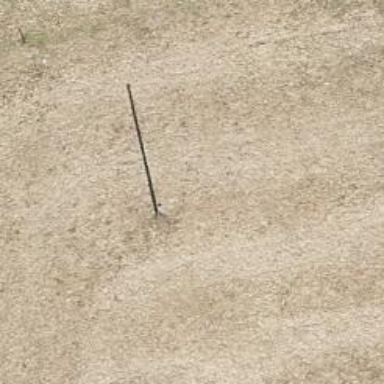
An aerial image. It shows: Minor power line with three cables.